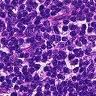
Metastatic tissue present: no